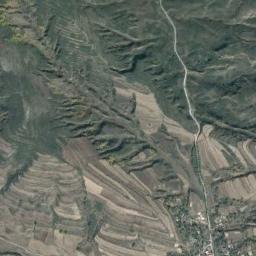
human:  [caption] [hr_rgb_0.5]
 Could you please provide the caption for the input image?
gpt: There is a yellow bare field on this mountain .

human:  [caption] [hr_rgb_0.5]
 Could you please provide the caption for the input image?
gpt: The mountain is full of white soil with some green plants .

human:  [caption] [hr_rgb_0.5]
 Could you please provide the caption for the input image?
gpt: The mountain is uneven and rough .

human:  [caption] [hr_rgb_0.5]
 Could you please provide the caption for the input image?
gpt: The folded mountain has a series of rugged mountains and has some terraces, A road and a residential area .

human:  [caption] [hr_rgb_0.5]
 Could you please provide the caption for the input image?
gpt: There are many terraces and some cracks on the mountain .